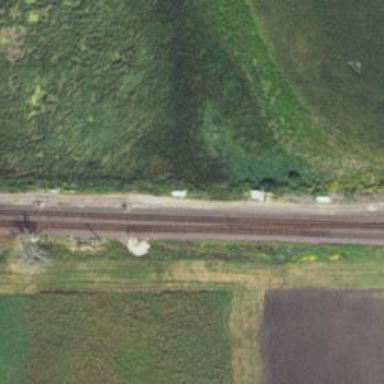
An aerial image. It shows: Railway track.